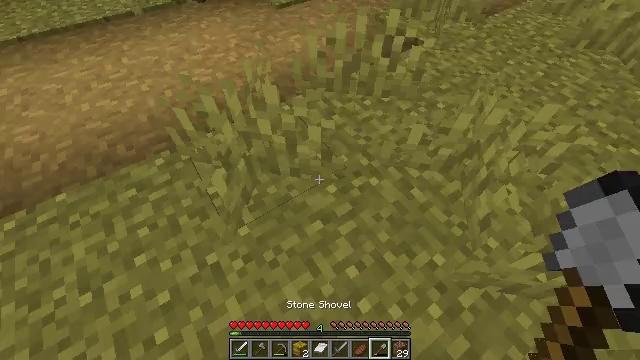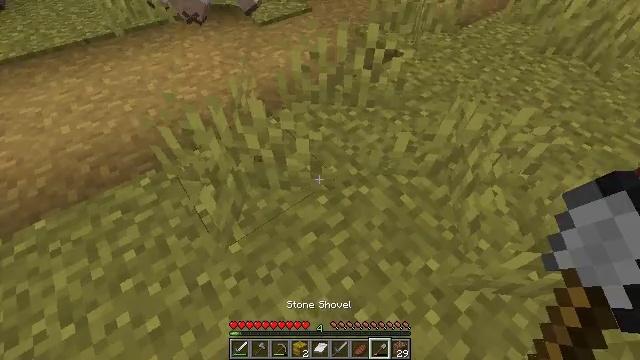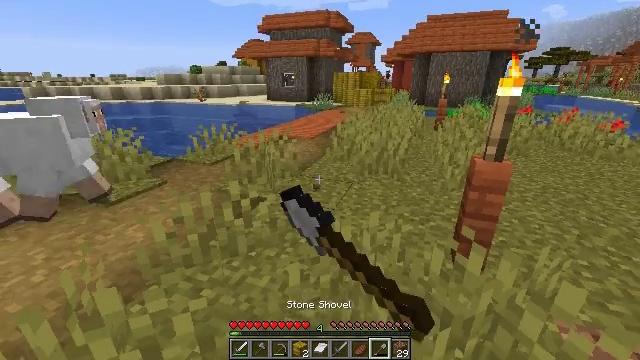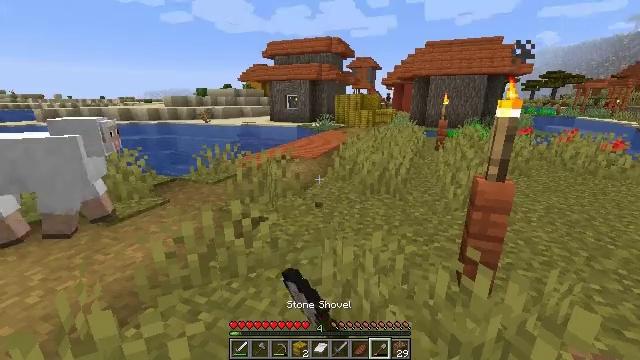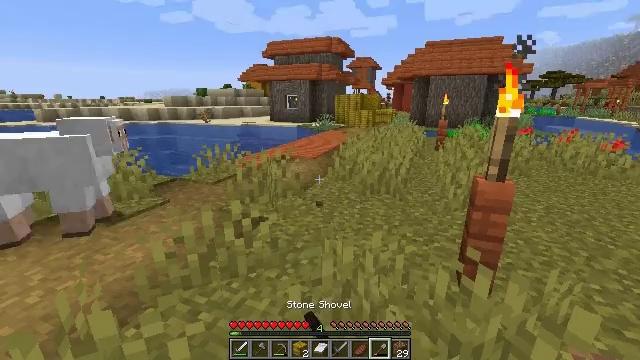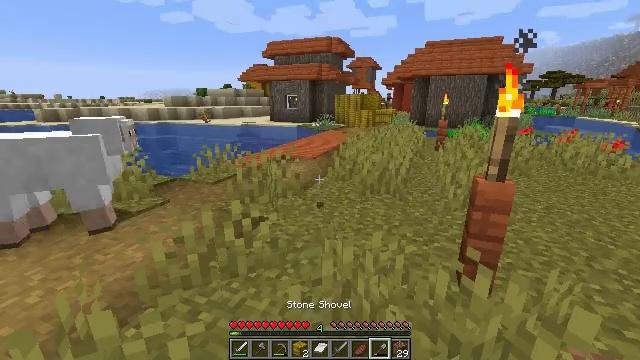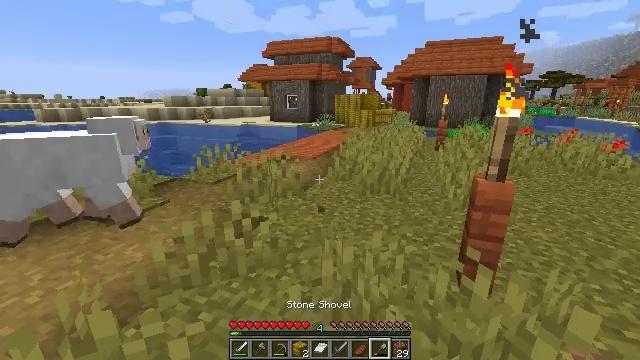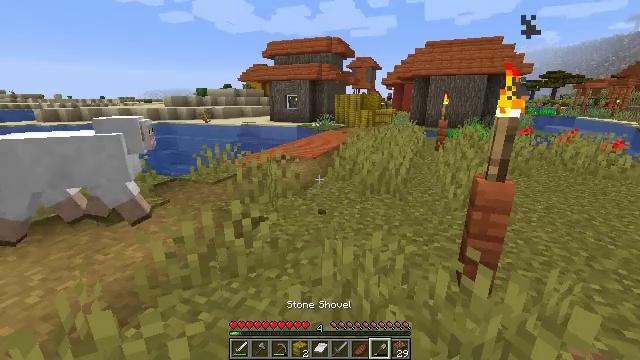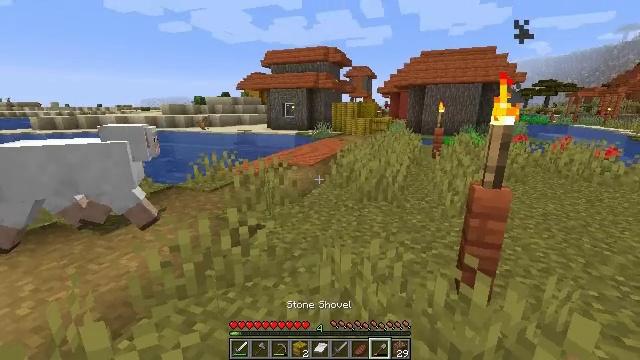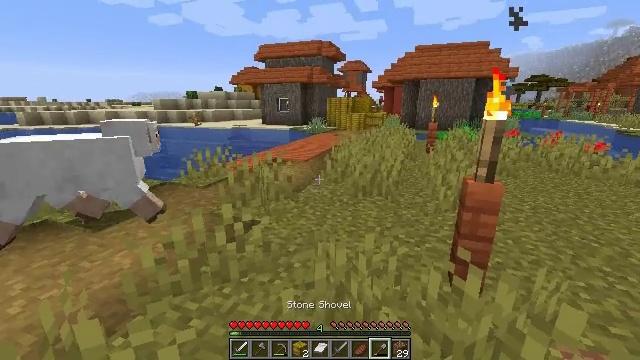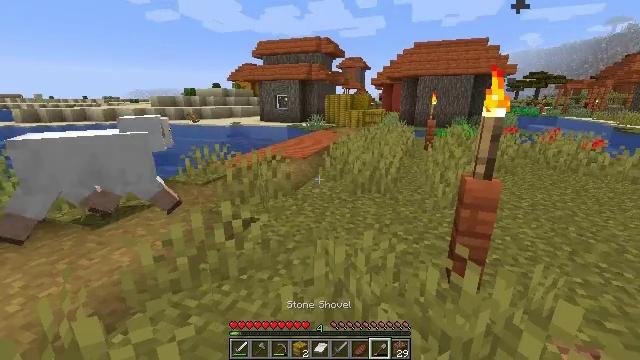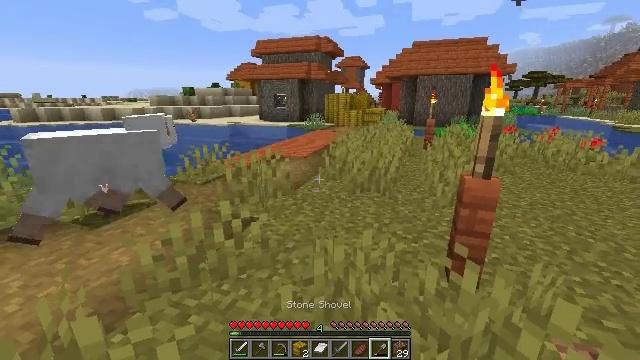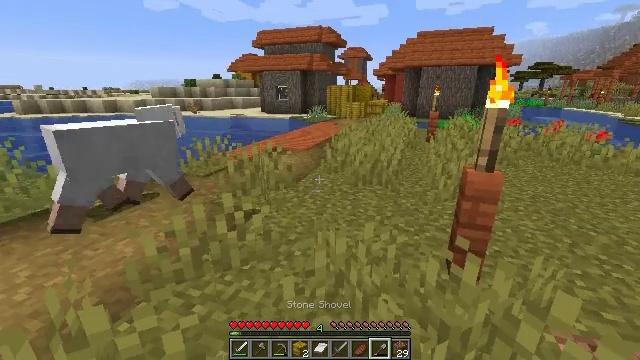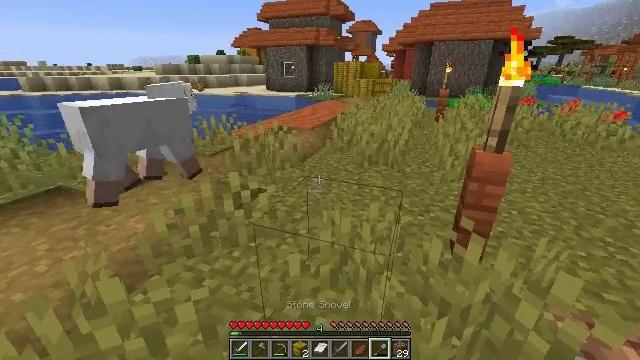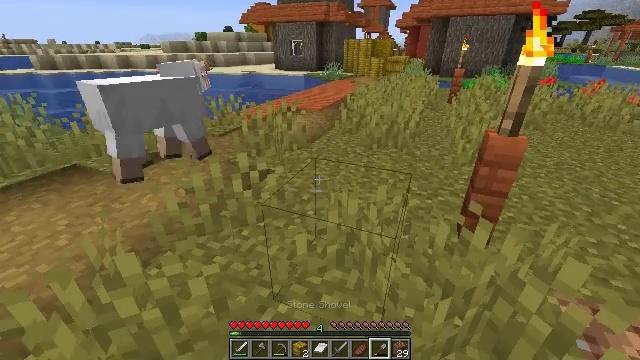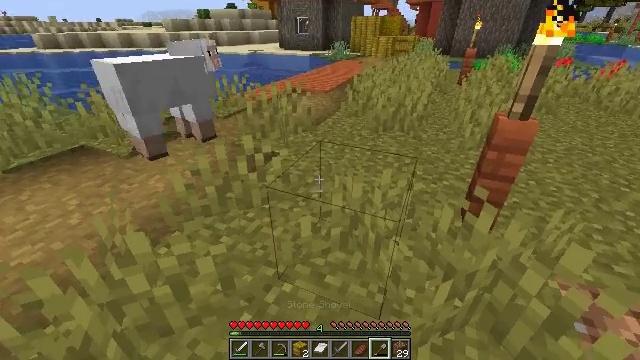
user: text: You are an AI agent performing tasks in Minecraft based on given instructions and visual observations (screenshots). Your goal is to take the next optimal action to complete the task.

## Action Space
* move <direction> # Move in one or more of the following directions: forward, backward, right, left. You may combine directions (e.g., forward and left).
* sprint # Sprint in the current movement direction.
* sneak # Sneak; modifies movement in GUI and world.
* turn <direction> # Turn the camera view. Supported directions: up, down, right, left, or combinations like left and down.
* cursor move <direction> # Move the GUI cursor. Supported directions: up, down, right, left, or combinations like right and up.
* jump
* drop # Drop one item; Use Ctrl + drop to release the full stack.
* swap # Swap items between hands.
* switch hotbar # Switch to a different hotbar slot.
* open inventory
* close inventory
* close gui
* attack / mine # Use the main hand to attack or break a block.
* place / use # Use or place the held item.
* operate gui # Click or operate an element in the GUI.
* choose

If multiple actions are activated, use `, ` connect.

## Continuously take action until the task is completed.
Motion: motion action
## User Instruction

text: Gather grass on the ground.
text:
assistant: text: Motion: attack / mine
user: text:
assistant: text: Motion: turn right and up, attack / mine
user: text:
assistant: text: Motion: turn up
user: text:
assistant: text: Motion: no_op
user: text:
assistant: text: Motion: no_op
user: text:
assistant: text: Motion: no_op
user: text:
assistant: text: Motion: no_op
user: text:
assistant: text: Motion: turn up
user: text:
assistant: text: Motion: turn right and down
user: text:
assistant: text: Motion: no_op
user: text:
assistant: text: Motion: no_op
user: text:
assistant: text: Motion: turn down
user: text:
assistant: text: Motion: turn left and down
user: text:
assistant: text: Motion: turn left and down
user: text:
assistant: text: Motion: turn left and down
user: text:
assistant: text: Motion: turn left and down
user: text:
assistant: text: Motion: turn left and down
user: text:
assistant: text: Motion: turn left and down
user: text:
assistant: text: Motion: no_op
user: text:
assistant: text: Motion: no_op
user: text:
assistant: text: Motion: no_op
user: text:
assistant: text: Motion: attack / mine
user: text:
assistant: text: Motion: attack / mine
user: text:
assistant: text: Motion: no_op
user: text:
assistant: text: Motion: no_op
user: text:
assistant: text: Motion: turn left
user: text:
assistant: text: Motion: turn left
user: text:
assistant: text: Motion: turn left and down
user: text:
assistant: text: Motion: turn left
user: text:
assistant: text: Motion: no_op